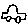
Label: car